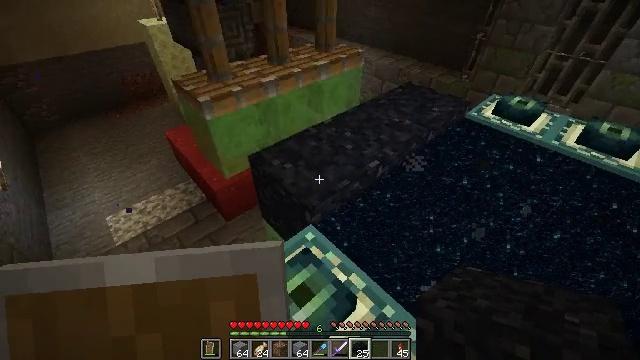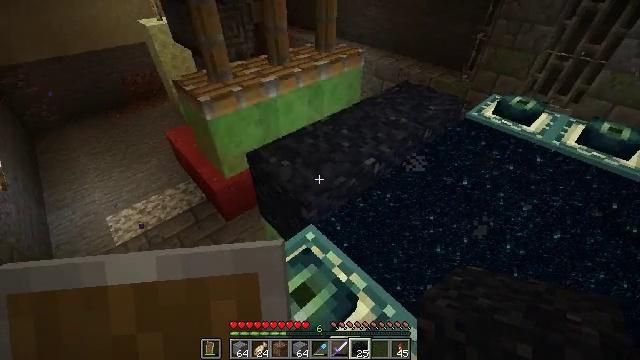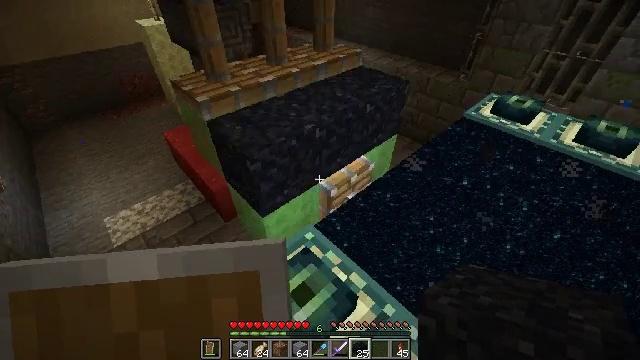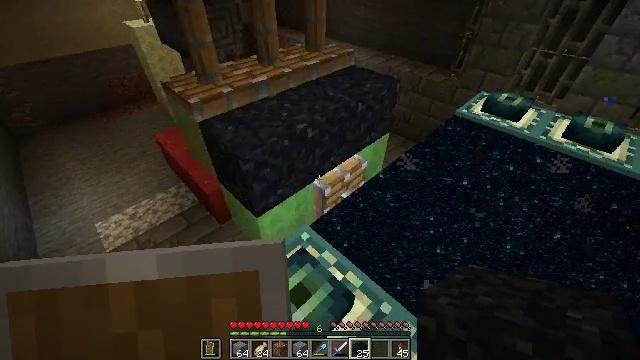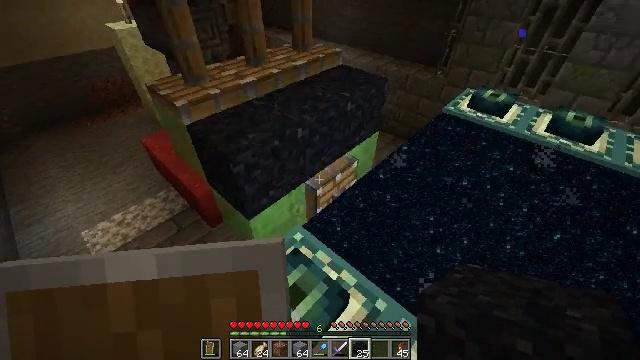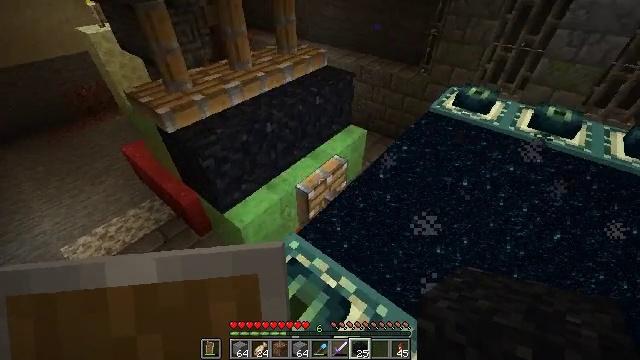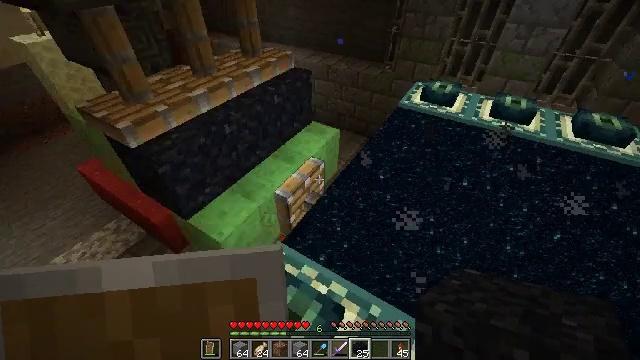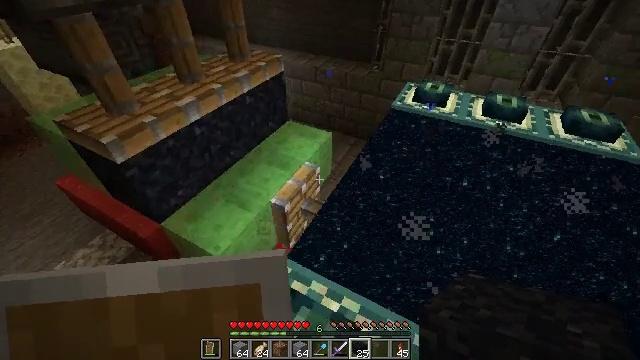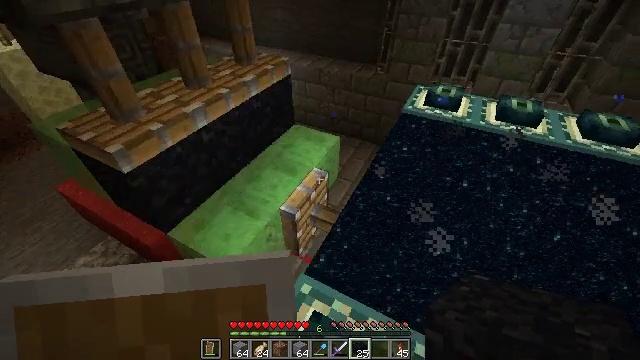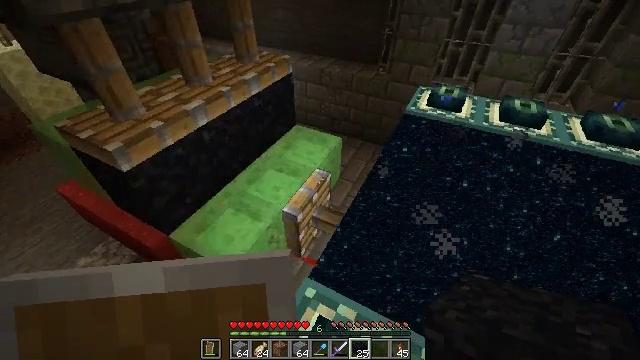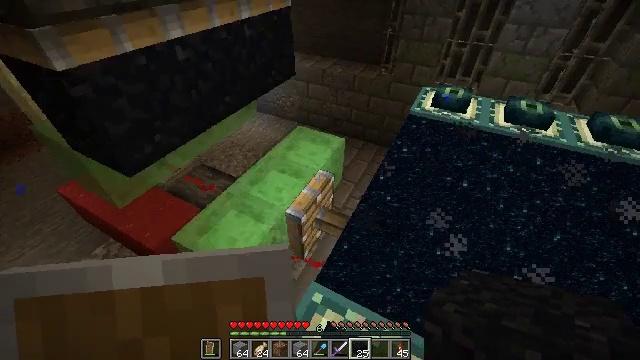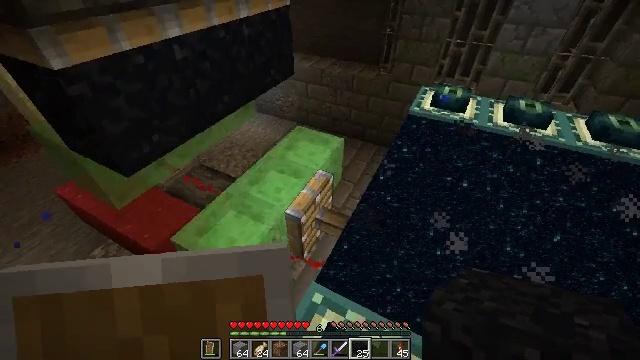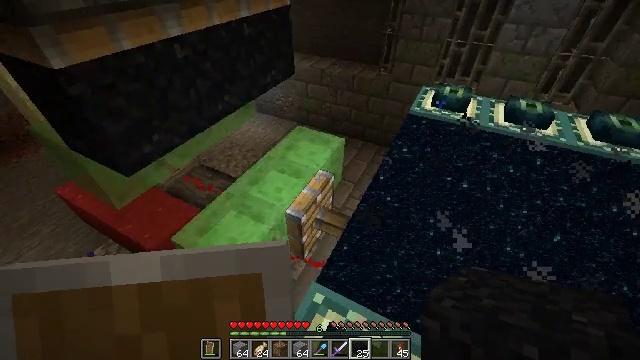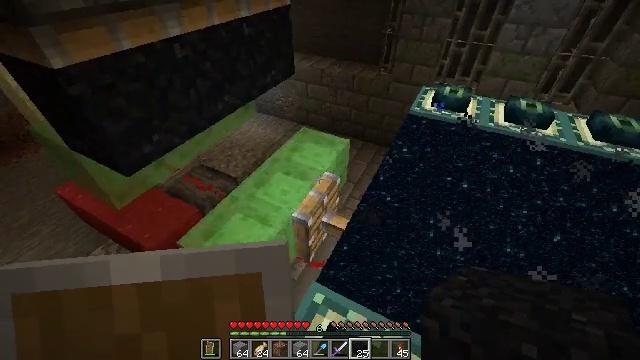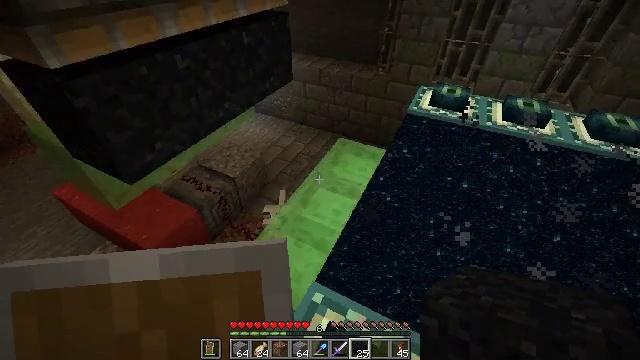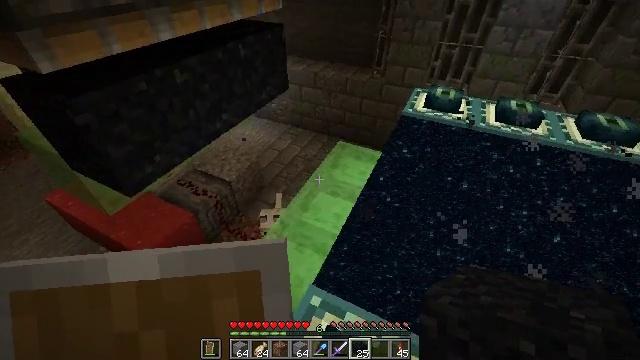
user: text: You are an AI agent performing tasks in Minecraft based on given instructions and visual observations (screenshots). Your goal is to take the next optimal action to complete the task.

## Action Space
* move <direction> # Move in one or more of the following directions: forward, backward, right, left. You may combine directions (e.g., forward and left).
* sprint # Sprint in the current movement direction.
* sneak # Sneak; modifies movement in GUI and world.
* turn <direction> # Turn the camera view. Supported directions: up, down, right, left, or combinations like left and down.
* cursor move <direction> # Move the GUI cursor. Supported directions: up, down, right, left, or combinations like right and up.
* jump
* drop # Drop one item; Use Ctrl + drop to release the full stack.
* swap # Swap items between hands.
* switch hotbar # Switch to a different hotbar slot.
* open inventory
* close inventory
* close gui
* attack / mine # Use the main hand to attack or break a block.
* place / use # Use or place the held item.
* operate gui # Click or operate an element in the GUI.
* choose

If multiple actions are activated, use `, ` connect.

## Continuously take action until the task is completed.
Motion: motion action
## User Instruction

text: Mine block black concrete powder.
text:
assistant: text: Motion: no_op
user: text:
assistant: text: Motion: no_op
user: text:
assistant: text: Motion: turn right
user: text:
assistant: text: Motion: turn right
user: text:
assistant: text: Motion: move forward and move left, turn right
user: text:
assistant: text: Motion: move forward and move left, turn right
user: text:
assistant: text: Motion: move forward and move left, turn right
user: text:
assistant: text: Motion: no_op
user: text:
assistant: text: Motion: no_op
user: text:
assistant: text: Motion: no_op
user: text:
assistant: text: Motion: no_op
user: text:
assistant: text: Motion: no_op
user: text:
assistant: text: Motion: no_op
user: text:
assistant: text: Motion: no_op
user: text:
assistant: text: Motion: turn right
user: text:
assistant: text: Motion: turn right and up
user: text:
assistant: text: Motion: turn up
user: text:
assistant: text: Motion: no_op
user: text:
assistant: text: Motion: no_op
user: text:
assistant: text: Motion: turn up
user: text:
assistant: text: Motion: turn up
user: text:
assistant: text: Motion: no_op
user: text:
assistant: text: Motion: turn left and down
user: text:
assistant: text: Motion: turn left and down
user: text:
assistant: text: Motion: turn left and down
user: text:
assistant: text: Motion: turn left and down
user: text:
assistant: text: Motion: no_op
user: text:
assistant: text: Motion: no_op
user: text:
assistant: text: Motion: turn left
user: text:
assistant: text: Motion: no_op